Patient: sex M, age 61
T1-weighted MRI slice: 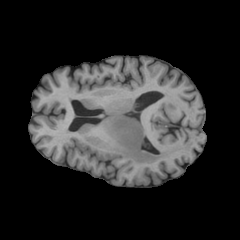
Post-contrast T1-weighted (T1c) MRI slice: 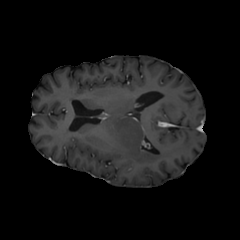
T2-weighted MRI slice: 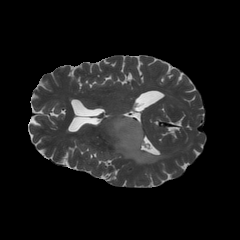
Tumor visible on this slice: yes
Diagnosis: Astrocytoma, IDH-wildtype
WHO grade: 3